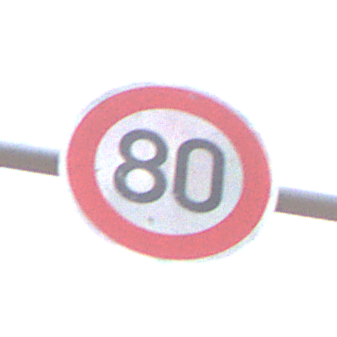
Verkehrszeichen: Geschwindigkeit80
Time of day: SunriseSunset
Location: Outdoor (Nature)
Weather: PartlyCloudy
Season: NotSpecified
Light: Natural